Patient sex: M
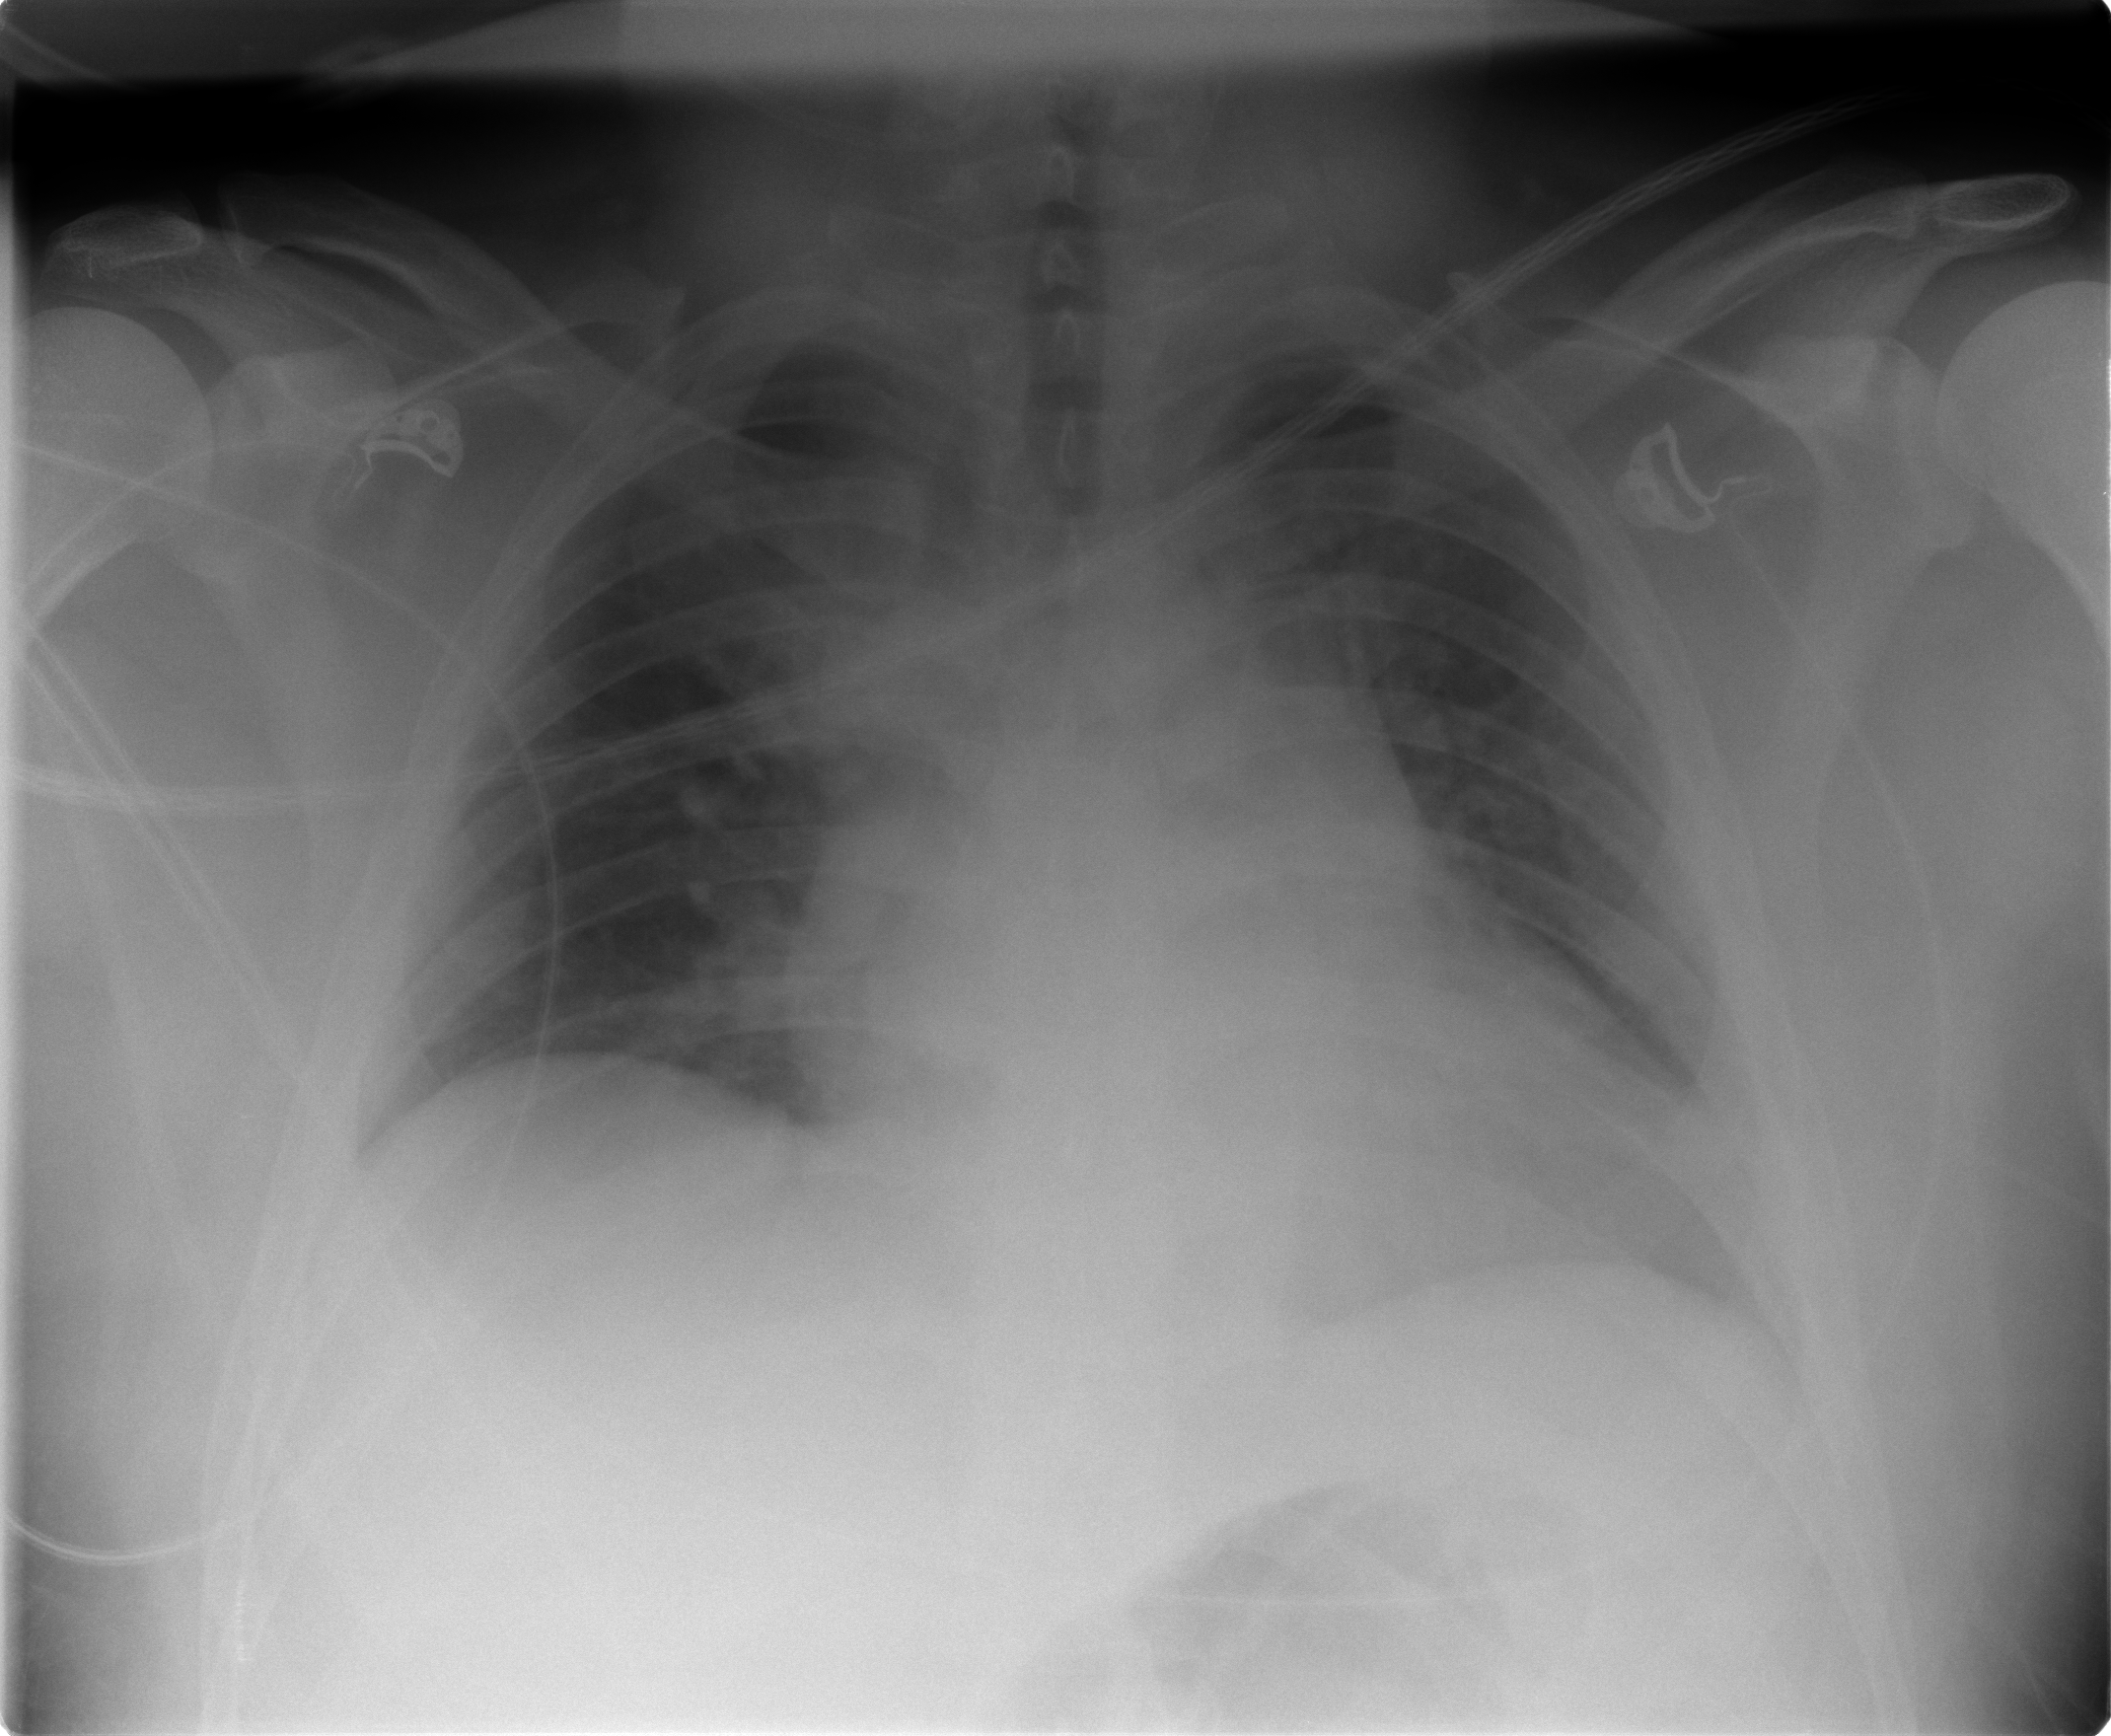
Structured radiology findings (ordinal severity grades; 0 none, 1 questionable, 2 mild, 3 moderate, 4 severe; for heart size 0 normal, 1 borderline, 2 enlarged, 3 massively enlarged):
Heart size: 2
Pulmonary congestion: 2
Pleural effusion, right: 0
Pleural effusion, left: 0
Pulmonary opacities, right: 1
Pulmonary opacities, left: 1
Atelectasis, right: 2
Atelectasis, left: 1